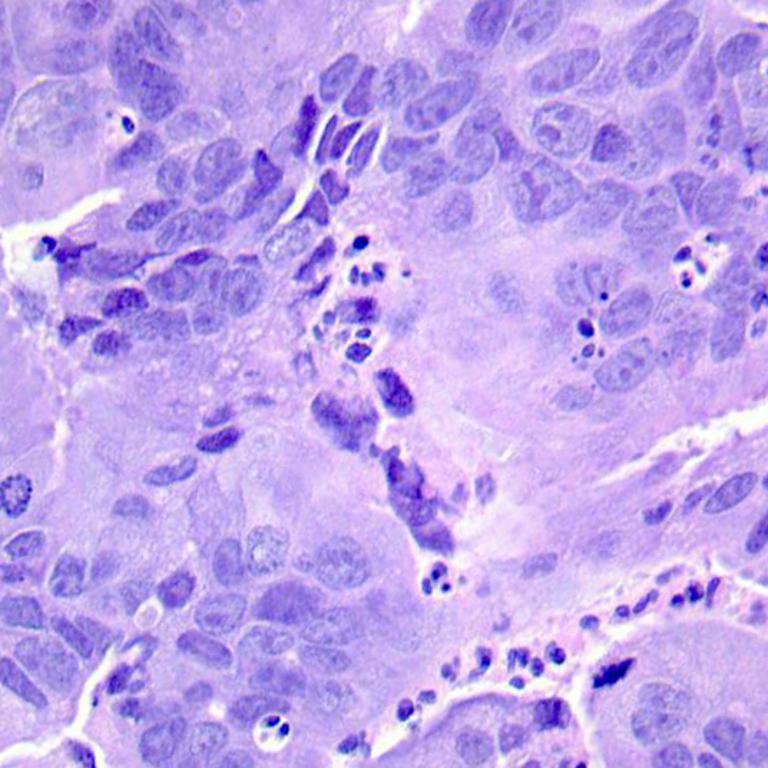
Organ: colon
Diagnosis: adenocarcinomas